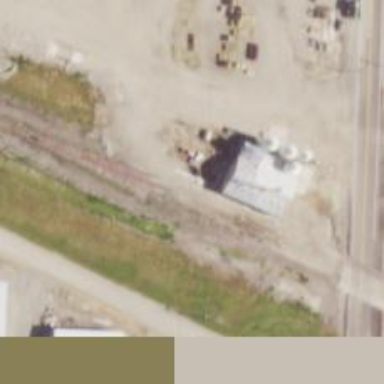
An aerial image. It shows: Railway siding with rails.